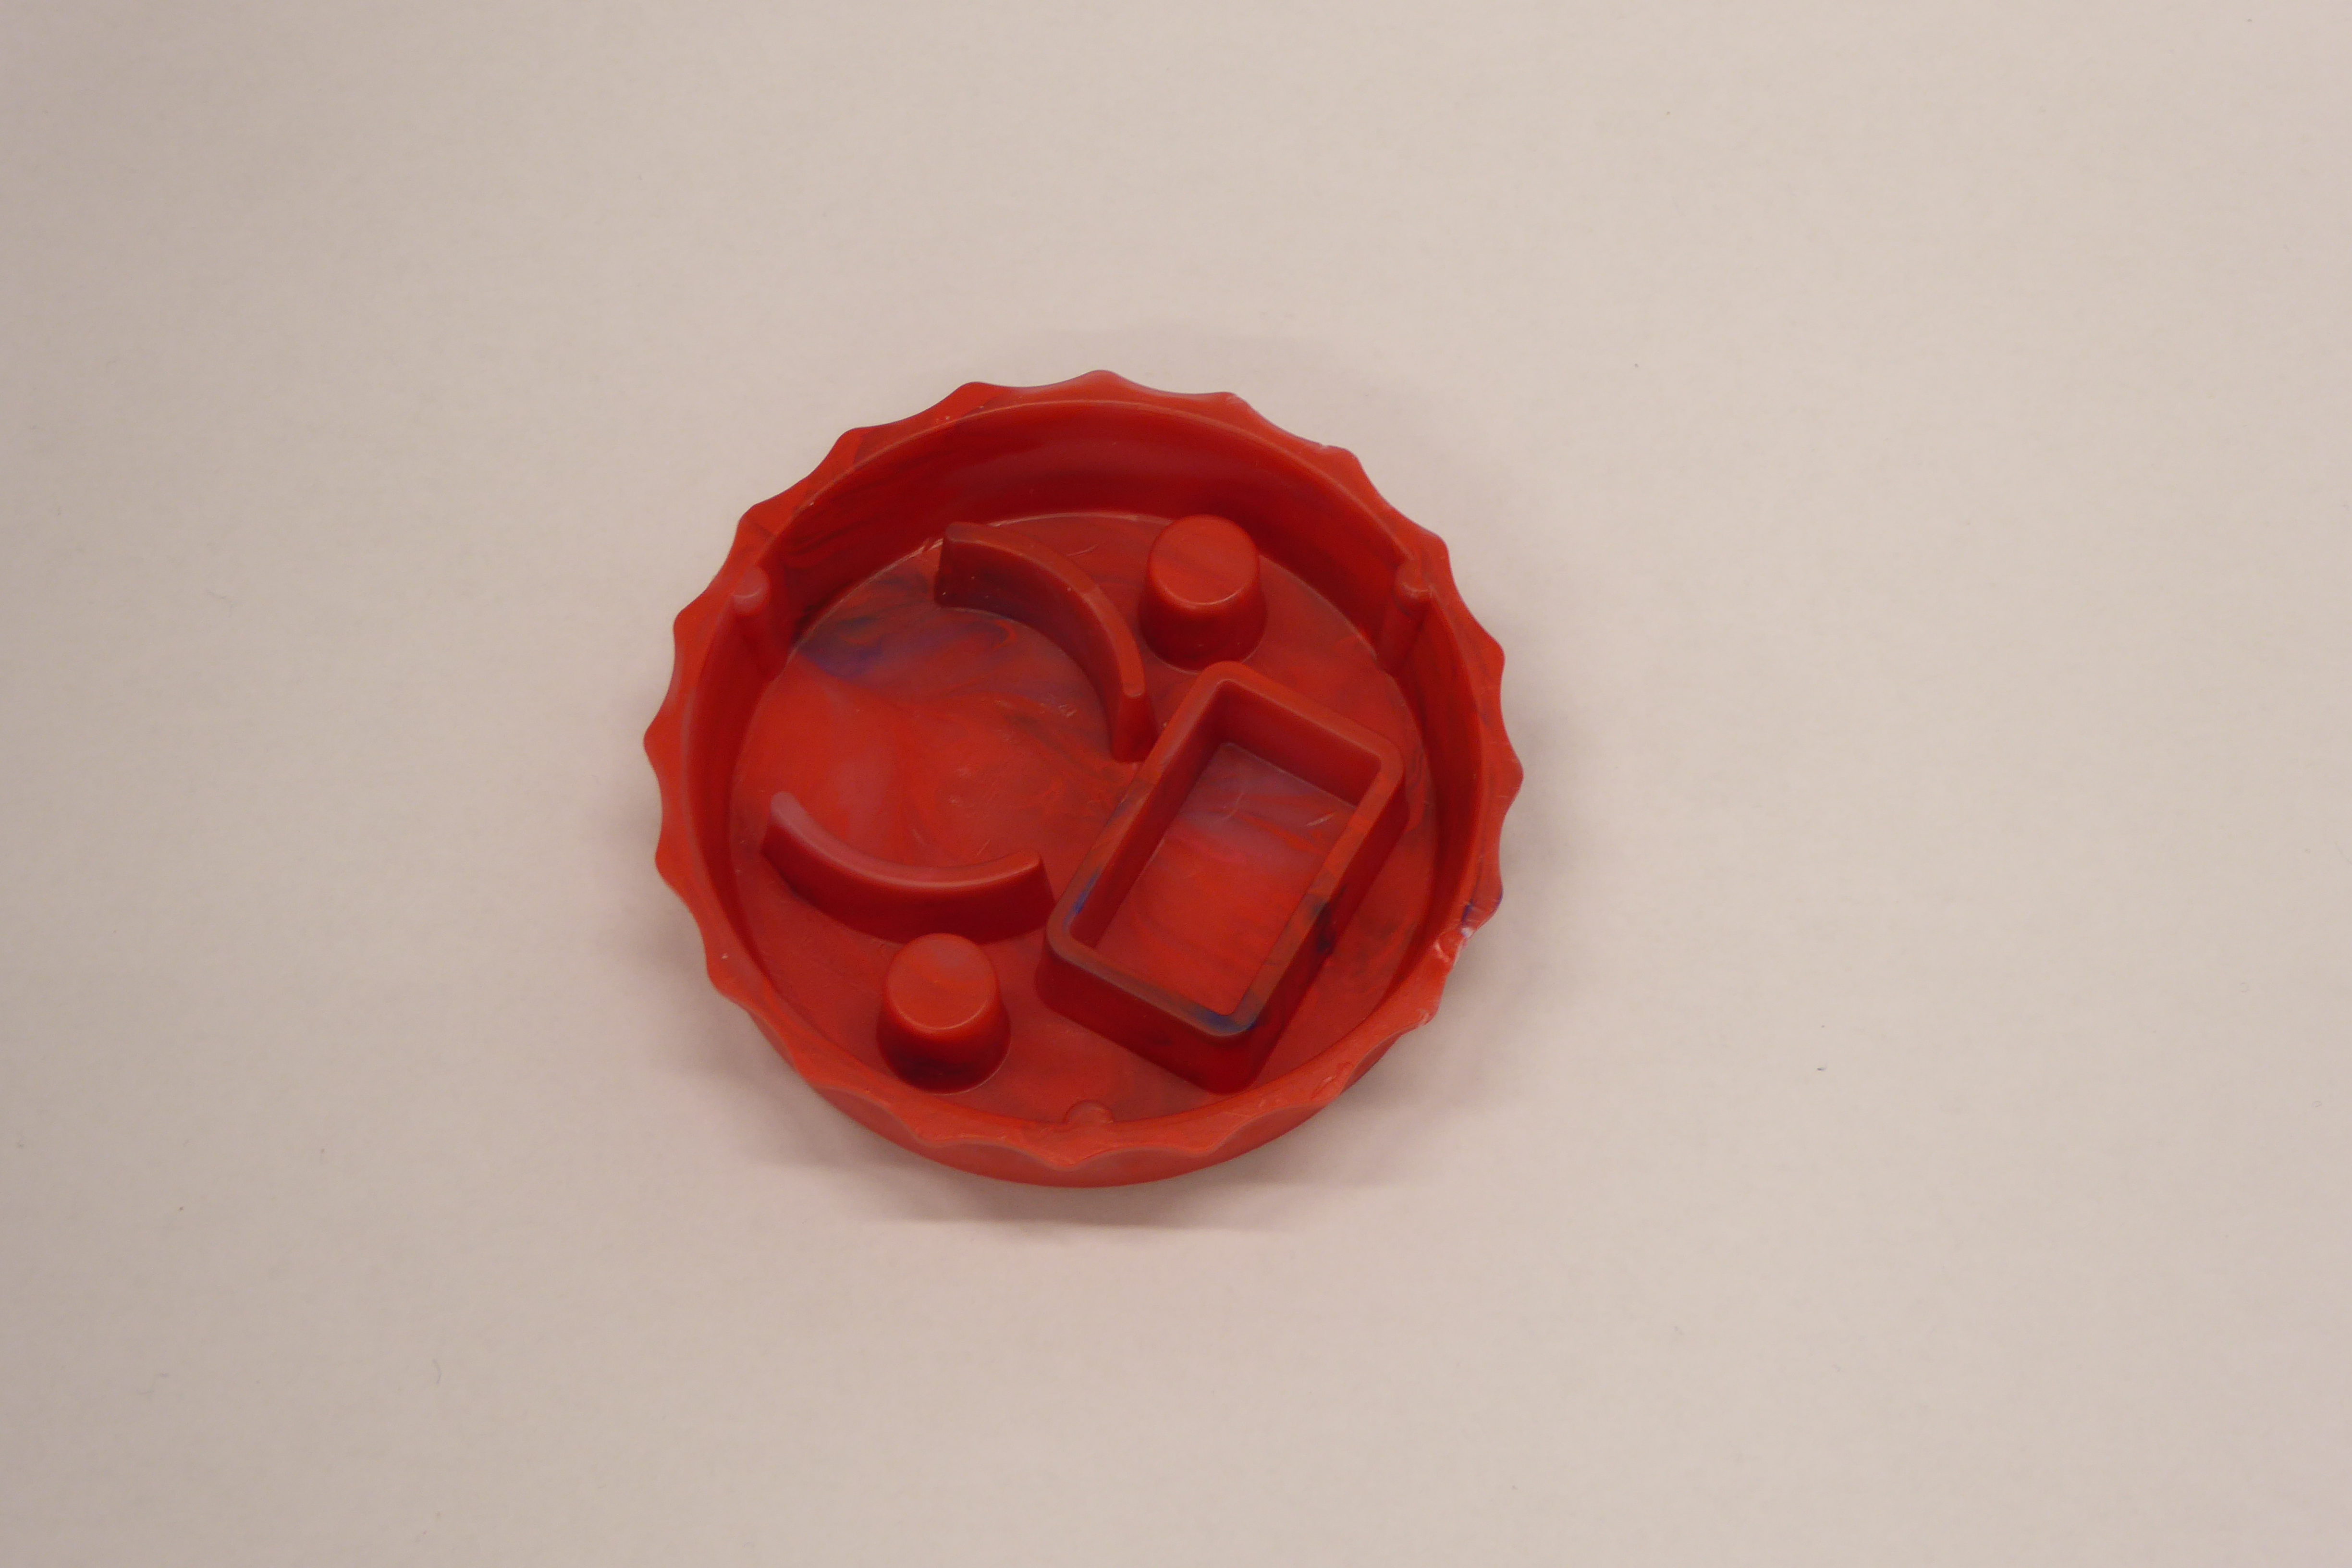
Label: Bottle Opener - Cover